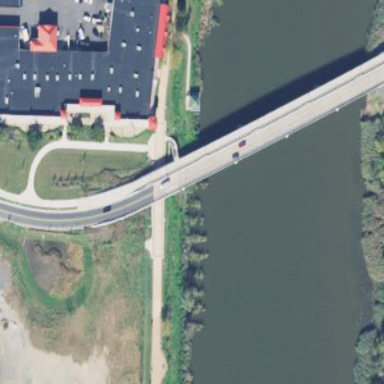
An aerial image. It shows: Humpback bridge with unique structure.